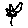
Label: flower